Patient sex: F
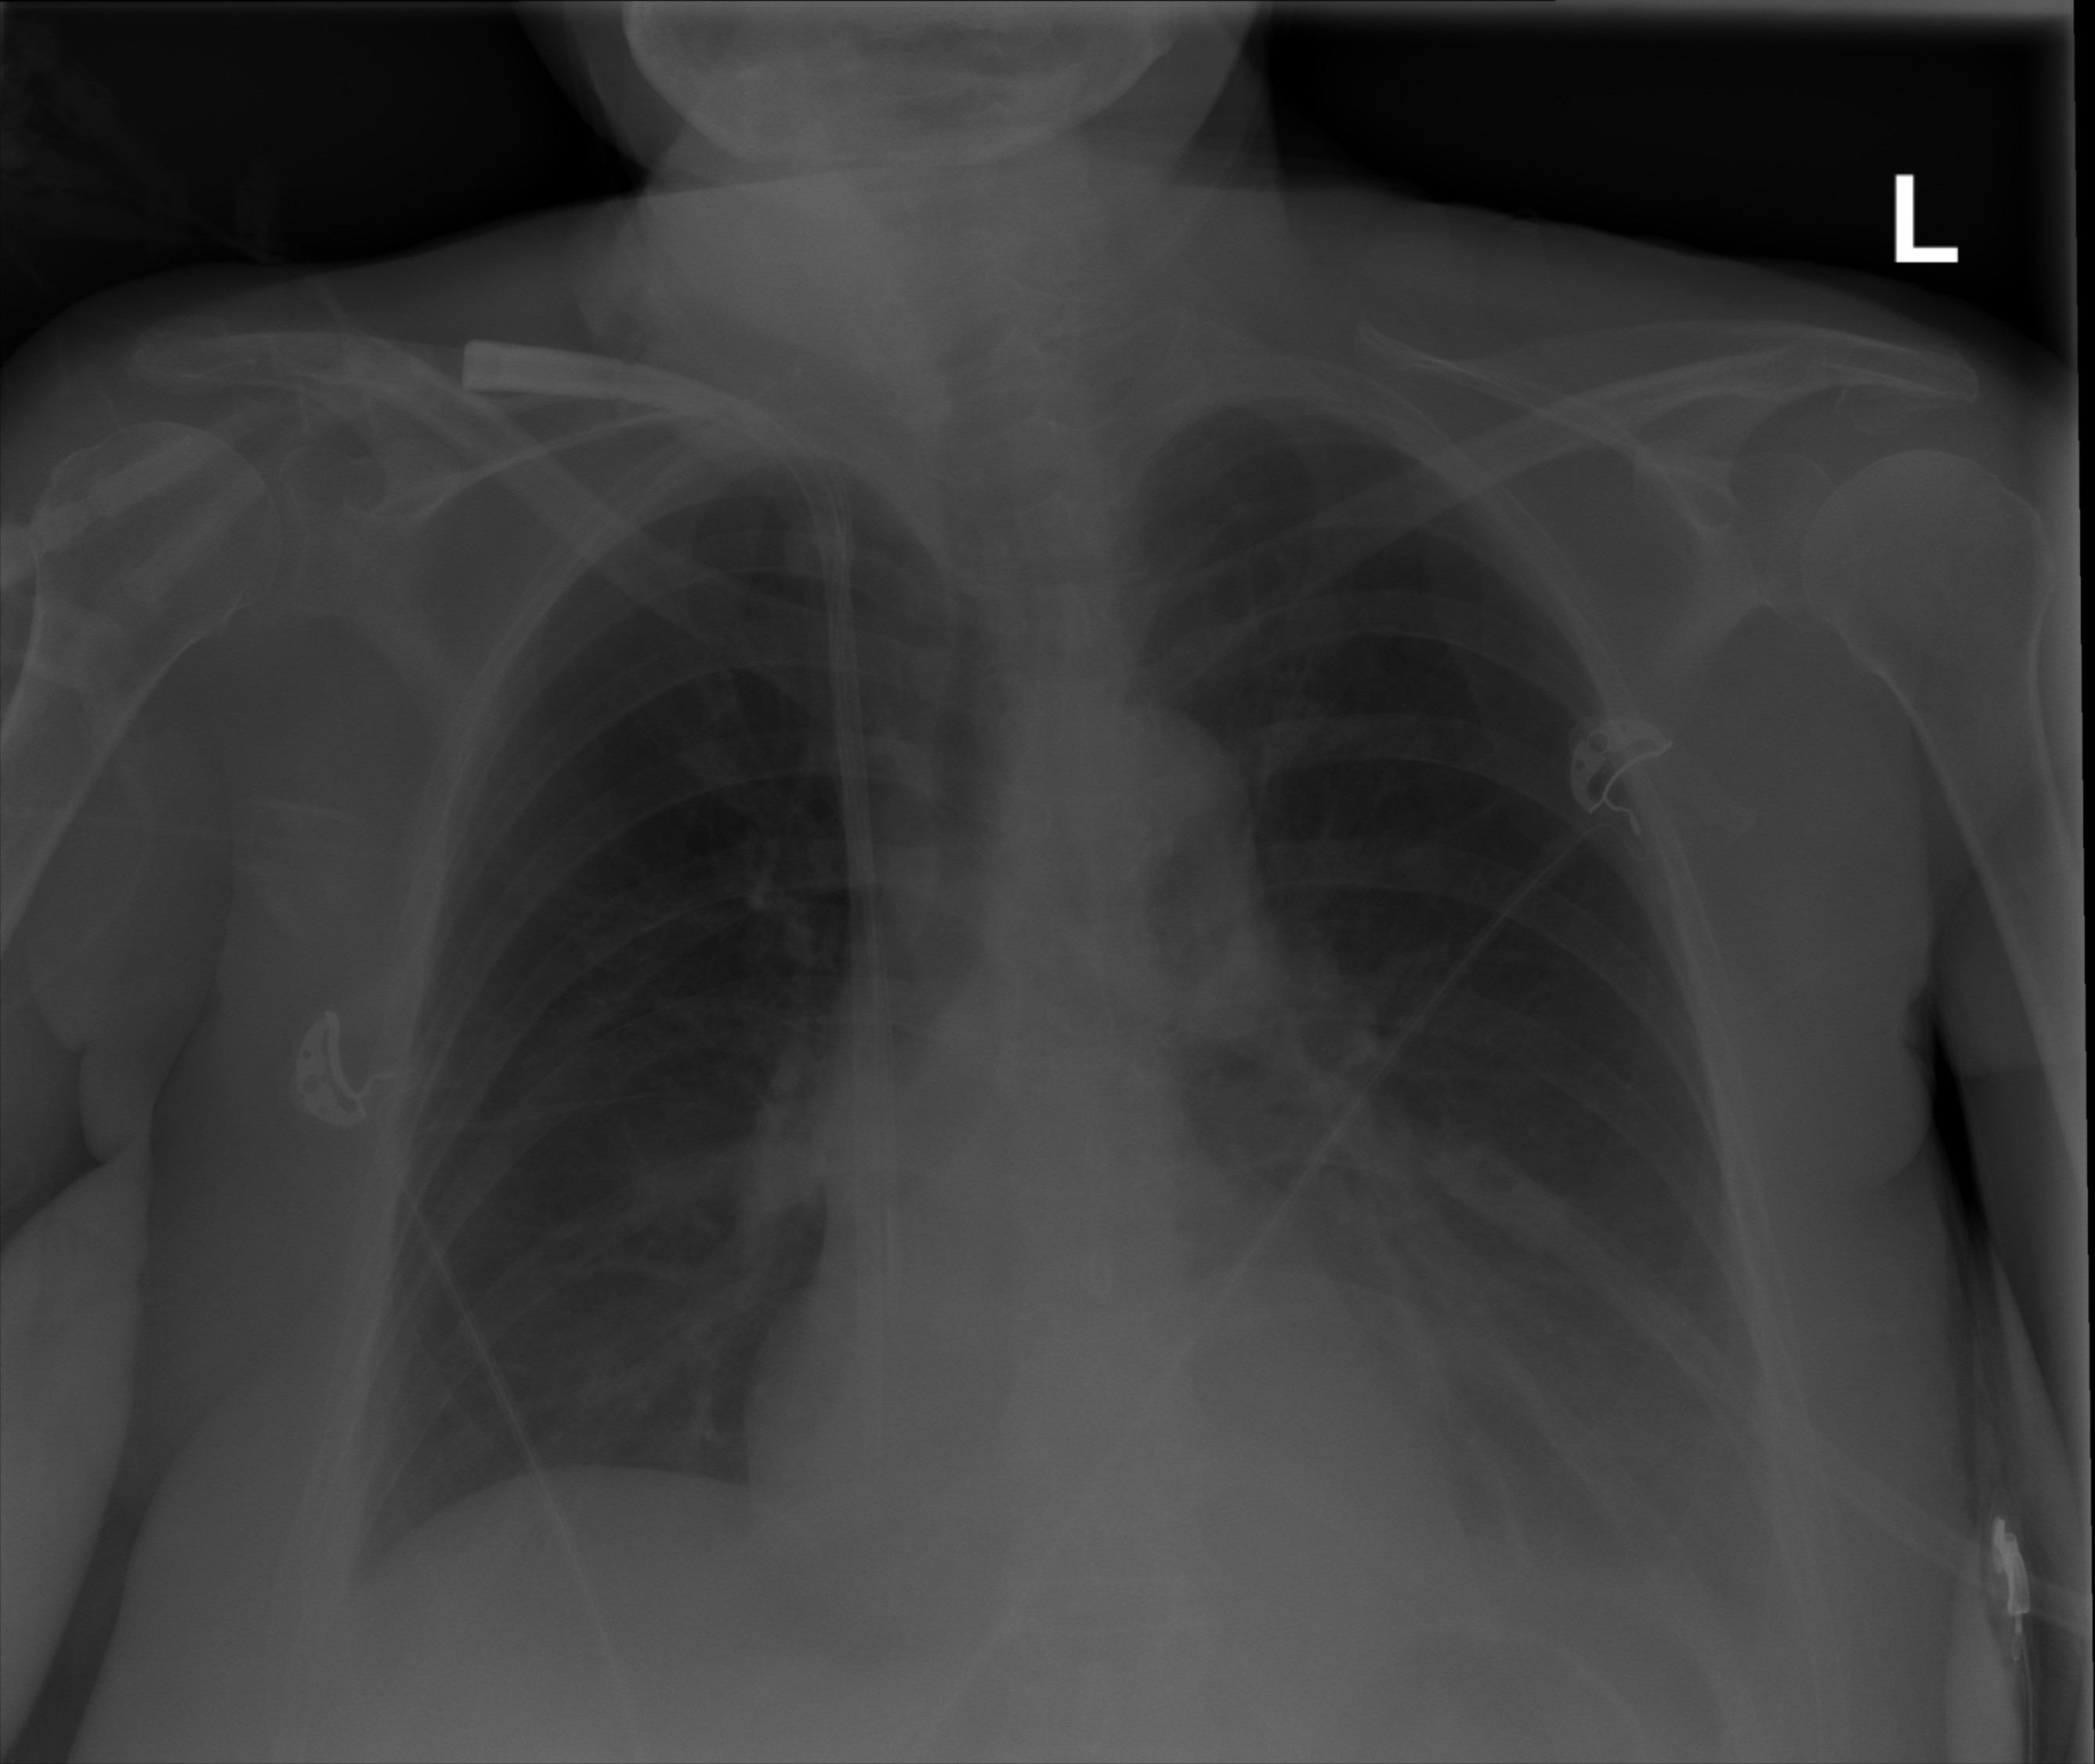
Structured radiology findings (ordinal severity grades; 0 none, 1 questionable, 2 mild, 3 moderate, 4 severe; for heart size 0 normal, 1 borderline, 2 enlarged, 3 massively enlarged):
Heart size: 0
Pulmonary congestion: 0
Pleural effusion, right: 0
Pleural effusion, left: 2
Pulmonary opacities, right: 0
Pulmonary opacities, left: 0
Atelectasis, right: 2
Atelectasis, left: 2